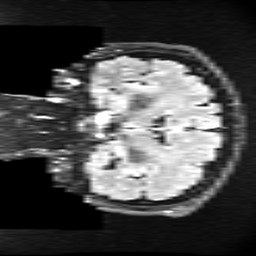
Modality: FLAIR
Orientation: coronal
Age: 44
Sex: male
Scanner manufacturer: ge
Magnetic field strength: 3 T
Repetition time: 11 s
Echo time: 0.1497 s